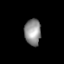
Tissue: lung
Cell type: Myeloid cells
Senescence score: 0.5894
Nuclear area (px): 422
Mean DAPI intensity: 144.287